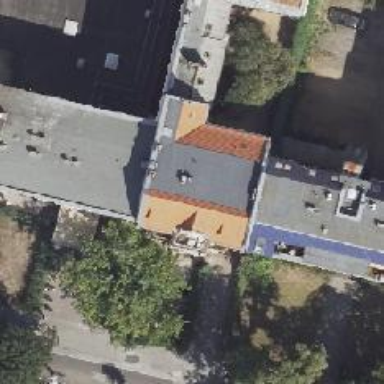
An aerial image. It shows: Kindergarten.